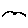
Label: bird